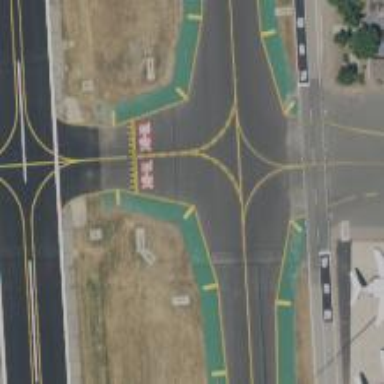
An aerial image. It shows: Image of taxiway at airport.